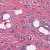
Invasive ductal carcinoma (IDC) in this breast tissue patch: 1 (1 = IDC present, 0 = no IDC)